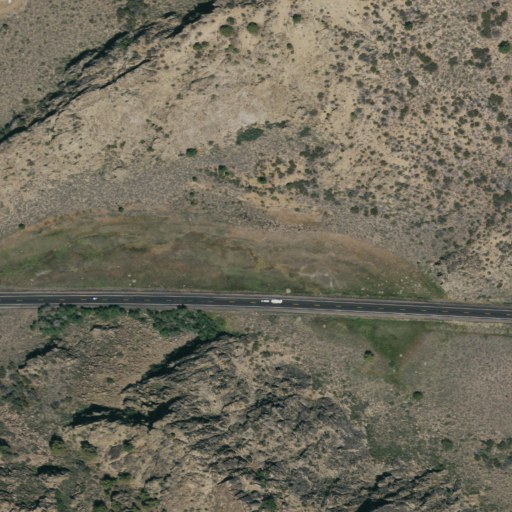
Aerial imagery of gap in California named Devils Gate containing shrub, open development, evergreen forest, low intensity development, and medium intensity development